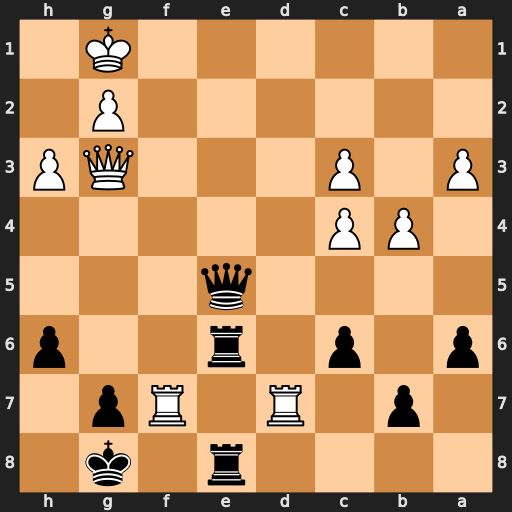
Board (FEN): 4r1k1/1p1R1Rp1/p1p1r2p/4q3/1PP5/P1P3QP/6P1/6K1
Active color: b
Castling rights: -
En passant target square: -
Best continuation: Qxg3 Rxg7+ Qxg7